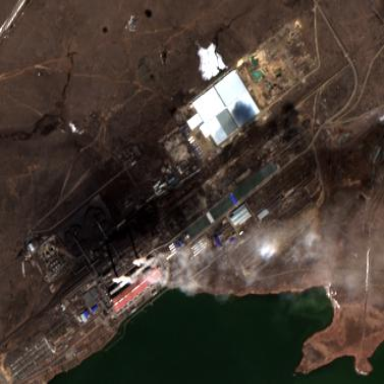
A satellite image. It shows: Industrial area with coal-powered plant.